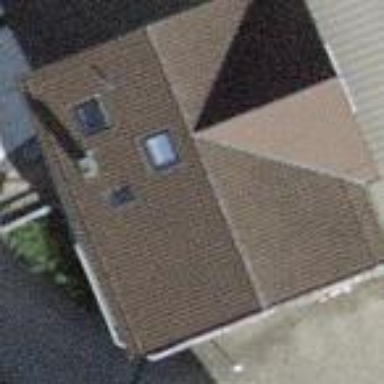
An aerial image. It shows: Building with gabled roof.